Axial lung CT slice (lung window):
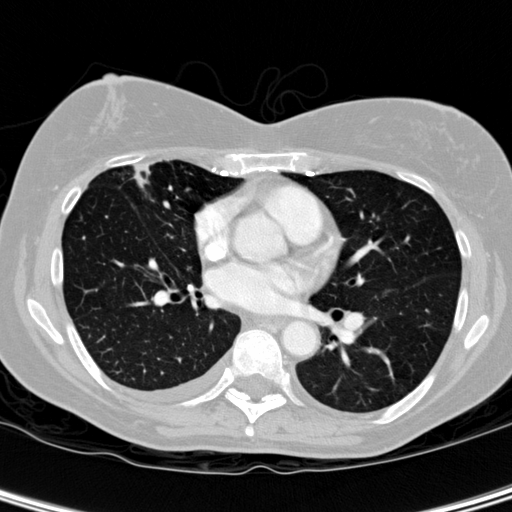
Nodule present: no